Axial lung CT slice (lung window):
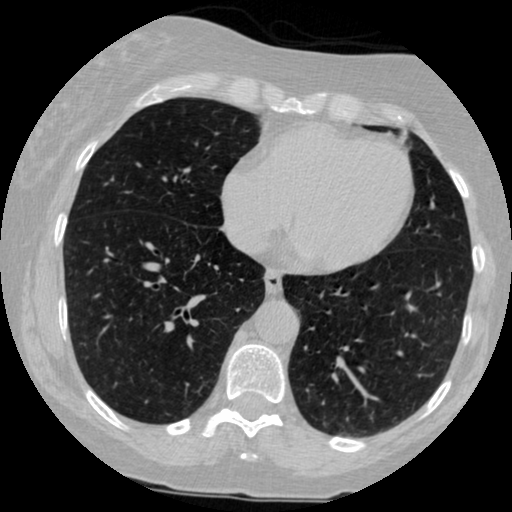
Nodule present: no